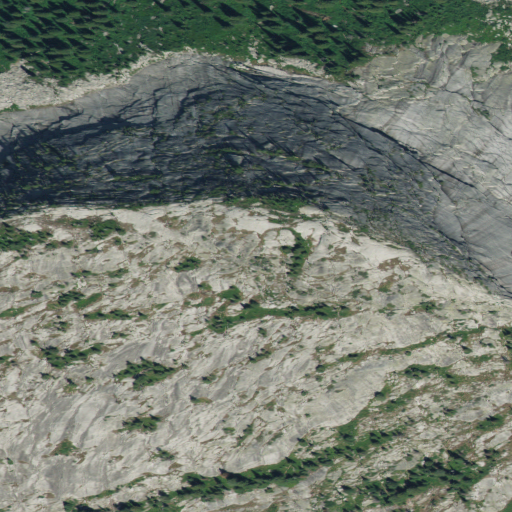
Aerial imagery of ridge(s) in Idaho named Lions Head Ridge containing grassland, evergreen forest, shrub, and barren land